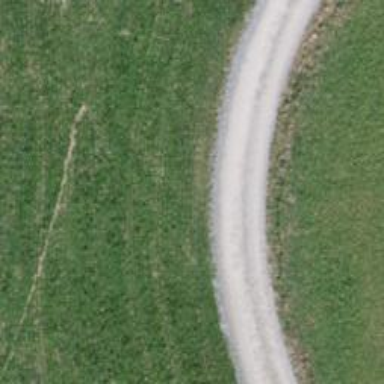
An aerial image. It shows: Agricultural track with compacted grade 2 surface suitable for agricultural vehicles.